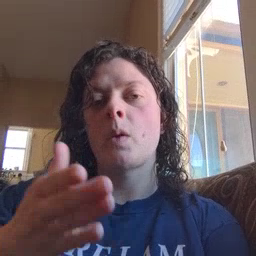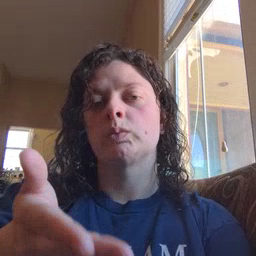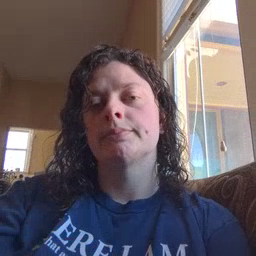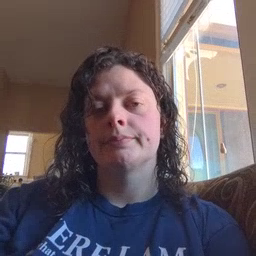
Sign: boat